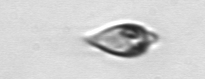
Label: Oxytoxum